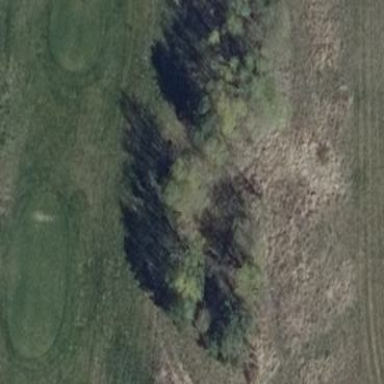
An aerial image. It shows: Patch of scrub vegetation.